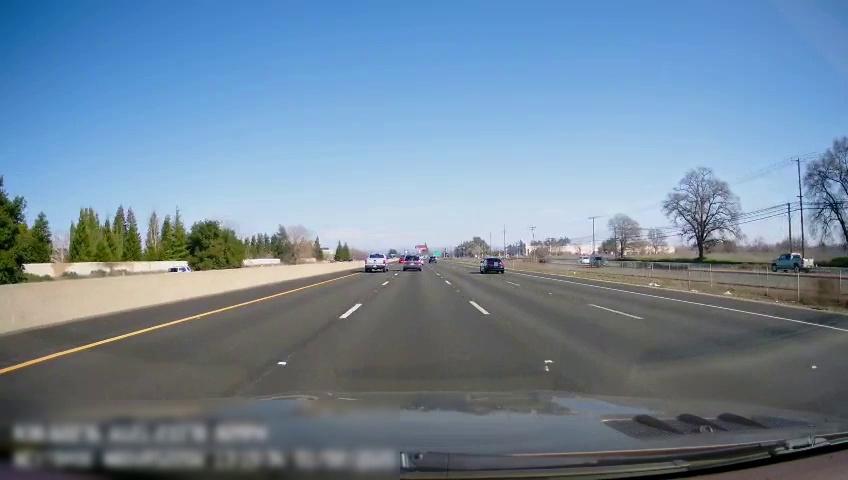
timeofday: Day
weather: Sunny
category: Drivable Space
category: Vehicles | SUV
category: Vehicles | Truck
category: Vehicles | Car
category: Vehicles | Truck
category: Vehicles | SUV
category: Lanes | Current Lane
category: Lanes | Current Lane
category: Lanes | Current Lane
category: Lanes | Alternate Lane
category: Lanes | Alternate Lane
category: Lanes | Alternate Lane